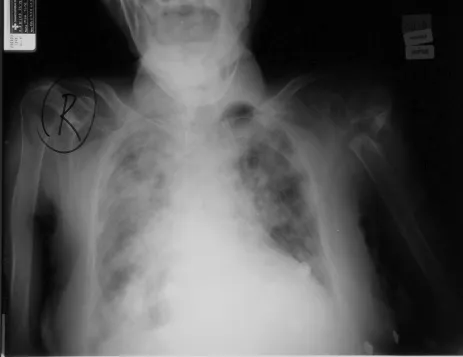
Repeat chest radiograph as second admission.
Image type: radiology (x_ray)